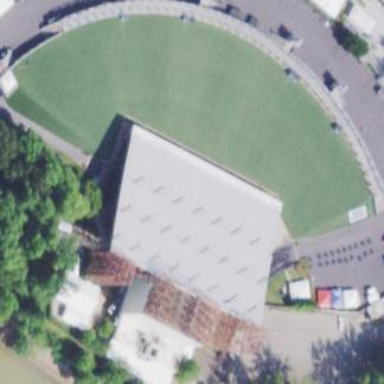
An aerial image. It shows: Pavilion building.